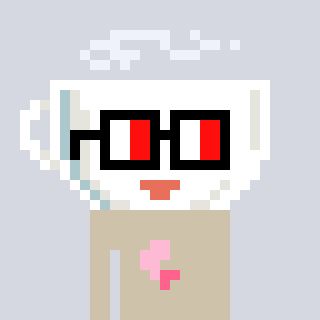
a pixel art character with square glasses with black frames and red eyes, a mug-shaped head and a bege-colored body on a cool background